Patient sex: F
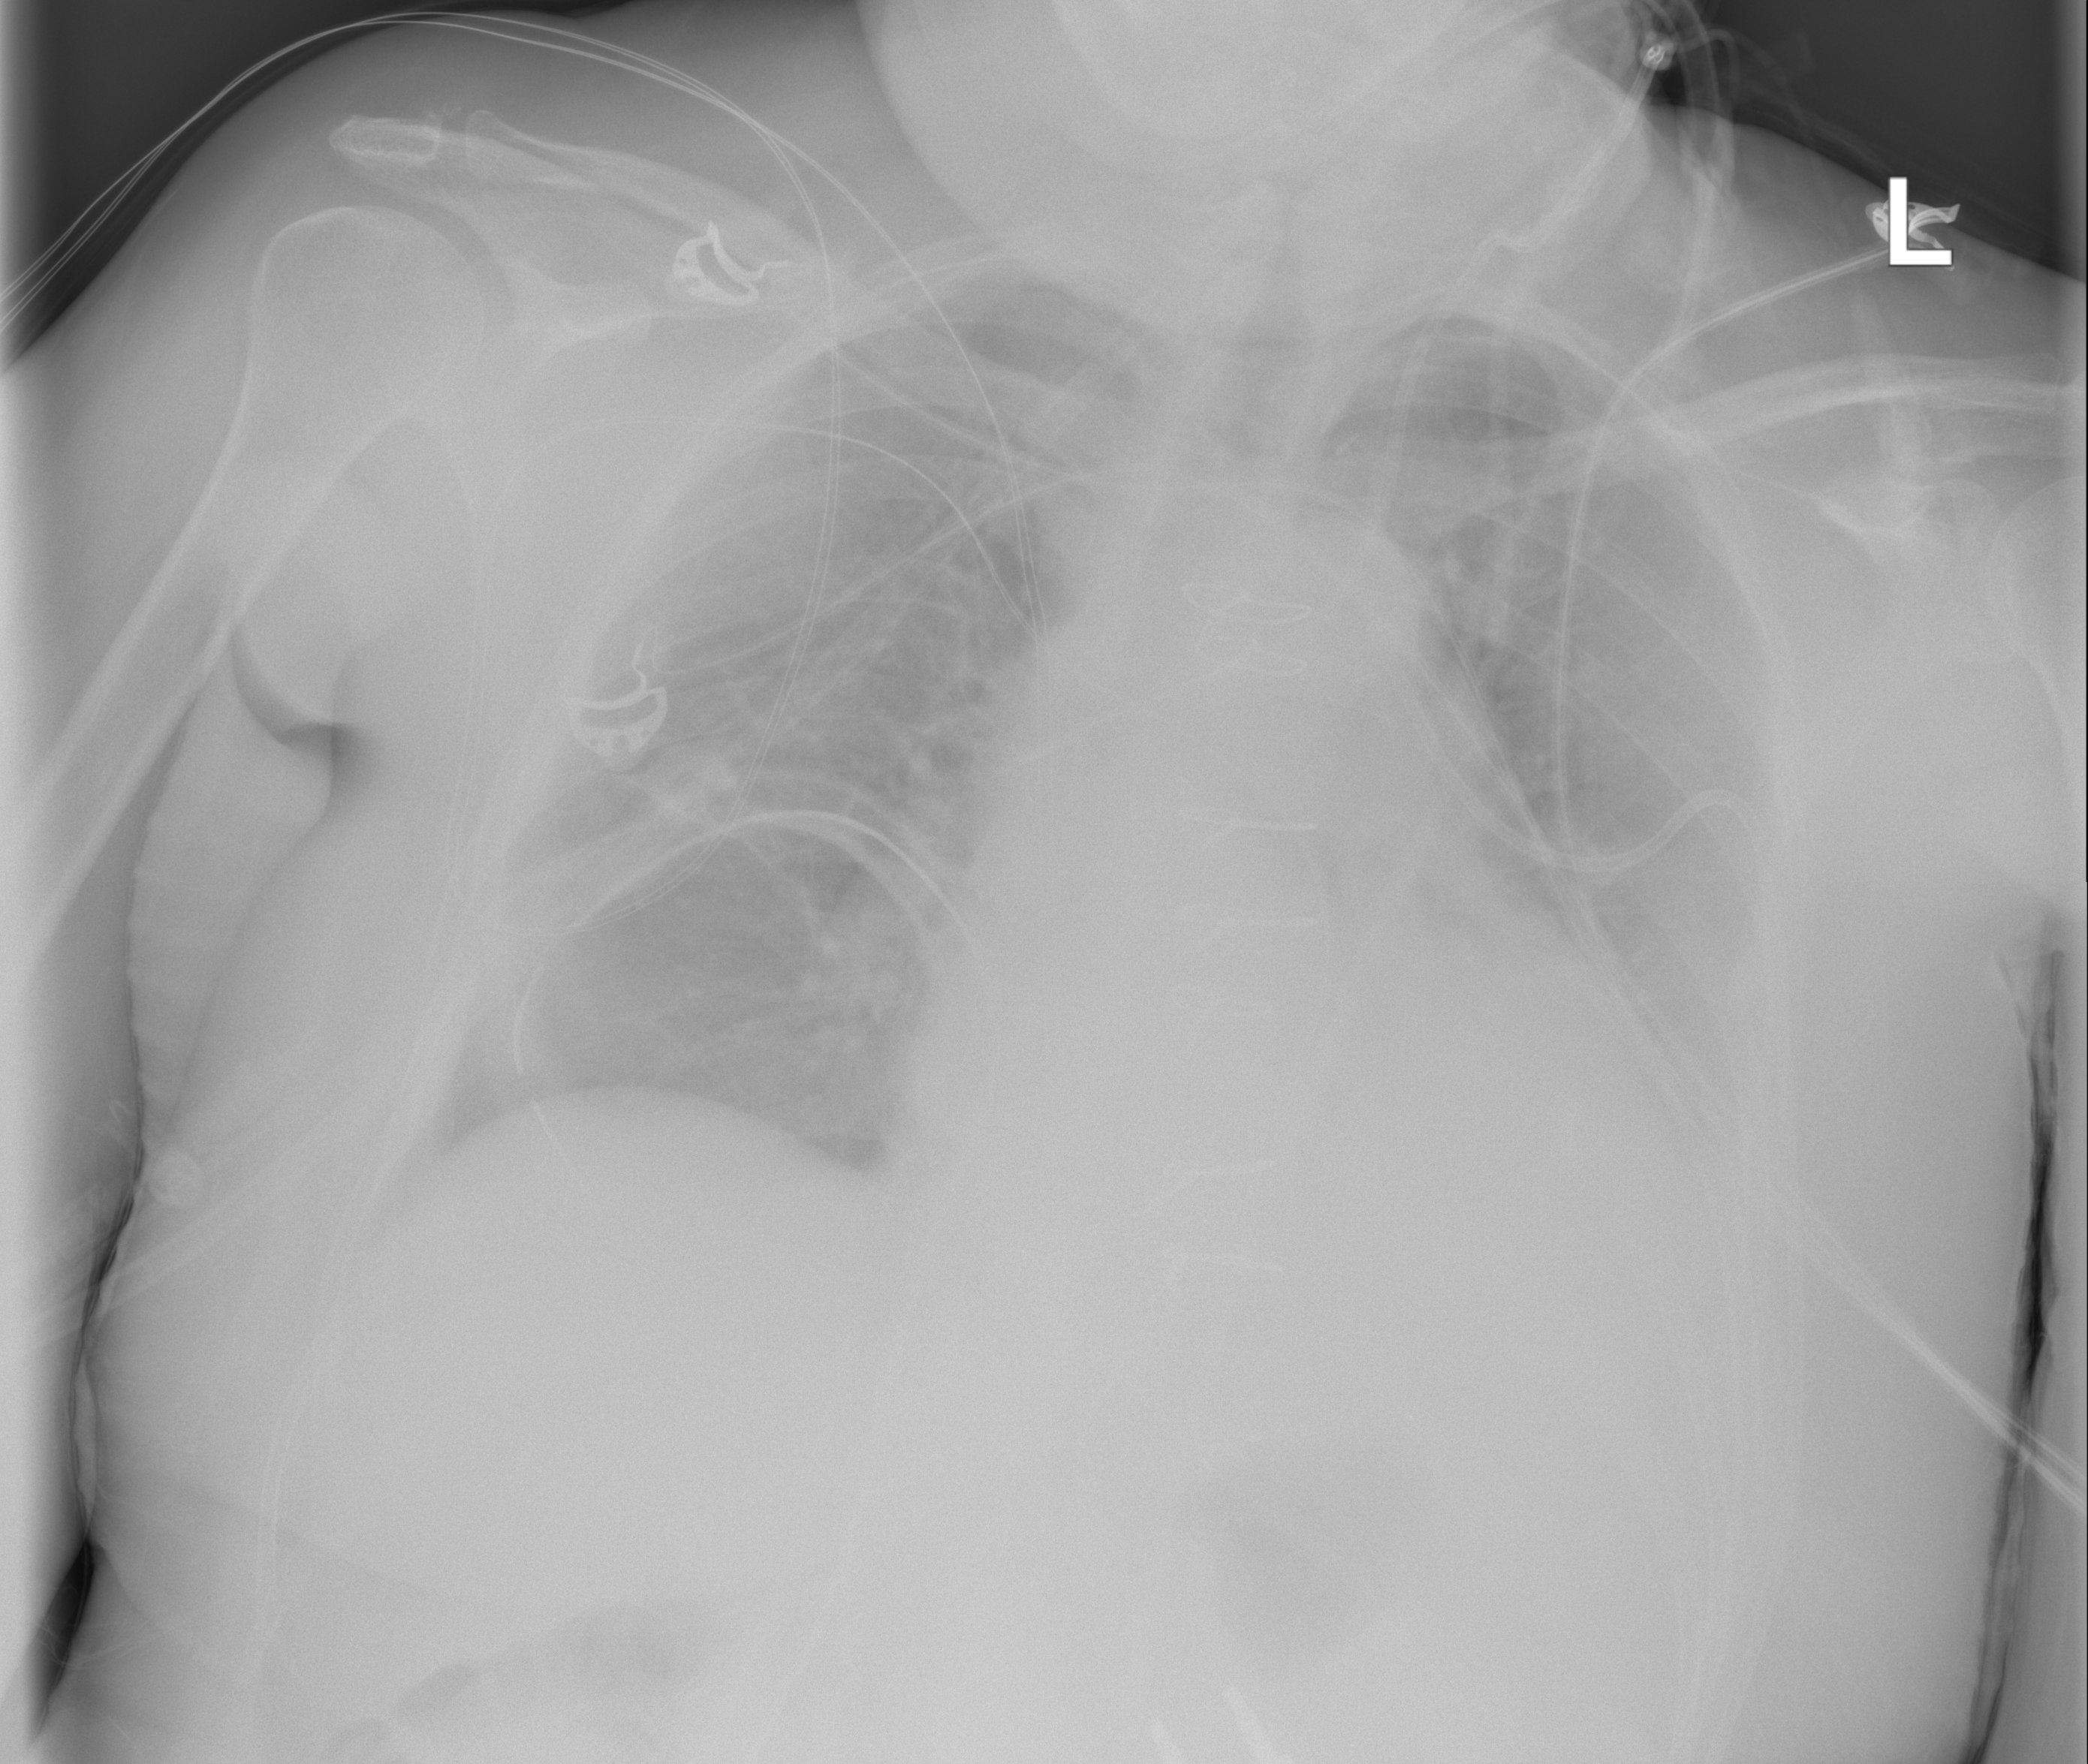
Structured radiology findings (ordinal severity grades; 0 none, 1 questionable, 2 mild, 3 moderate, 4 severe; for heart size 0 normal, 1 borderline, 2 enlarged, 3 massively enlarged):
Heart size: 2
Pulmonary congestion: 2
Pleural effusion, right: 0
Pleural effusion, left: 2
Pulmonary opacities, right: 0
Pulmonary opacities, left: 0
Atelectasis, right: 2
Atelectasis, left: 2